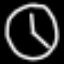
Label: clock